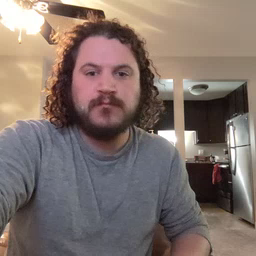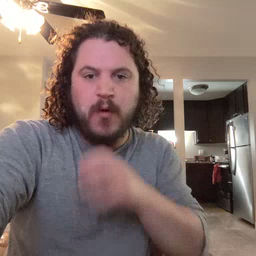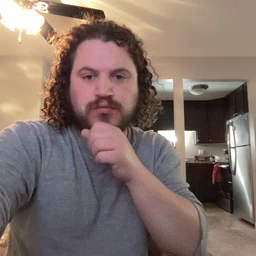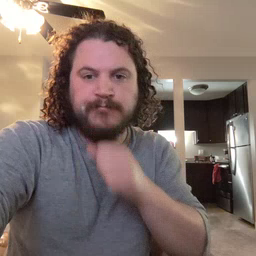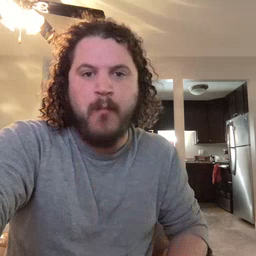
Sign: orange